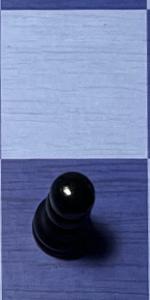
Label: Pawn_Black